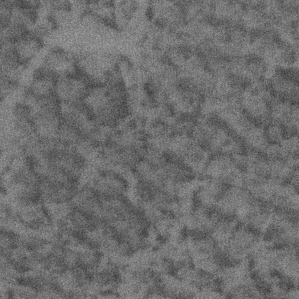
Label: frost